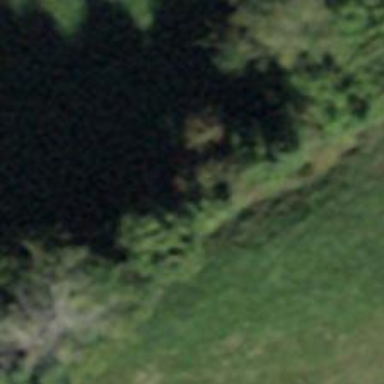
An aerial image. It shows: Row of trees in natural setting.